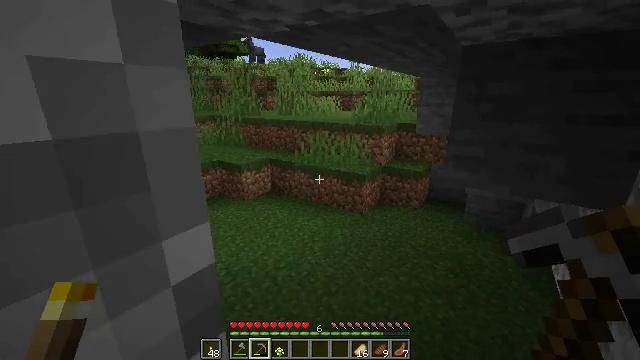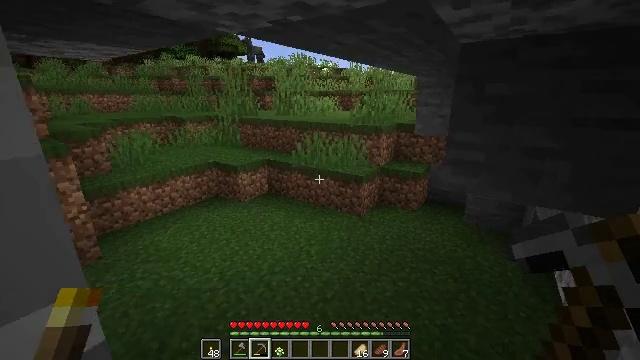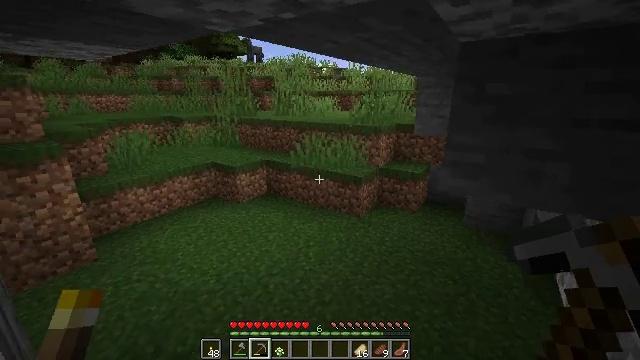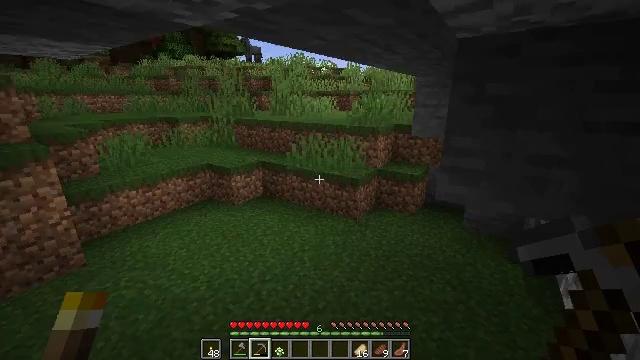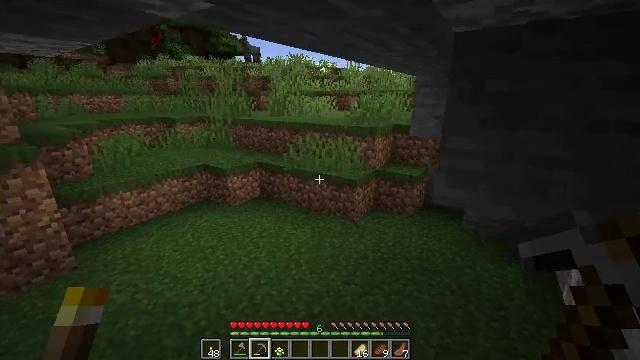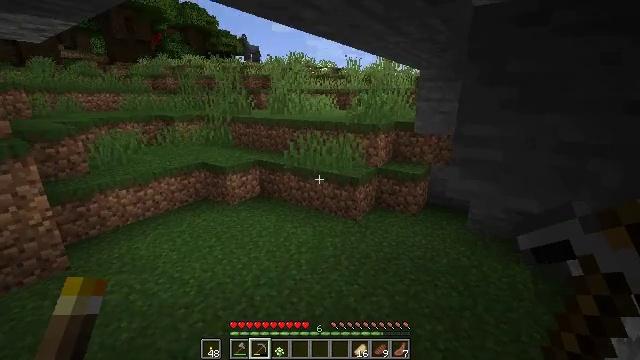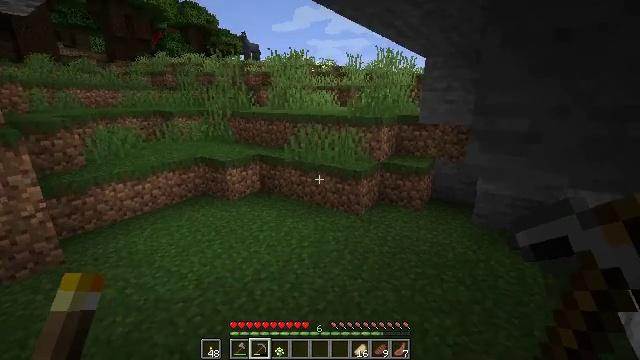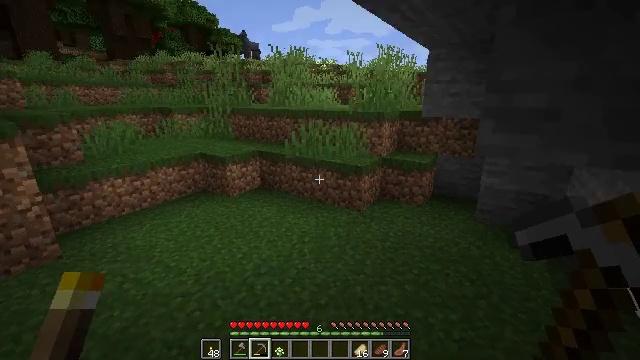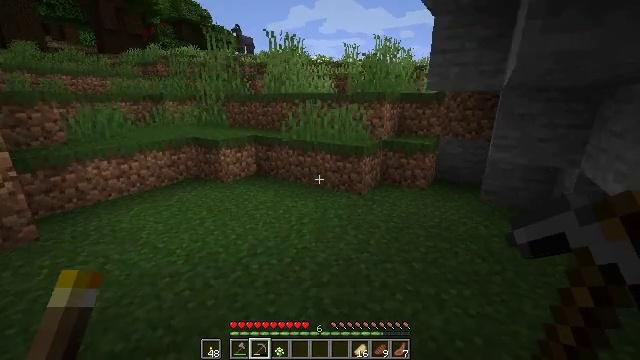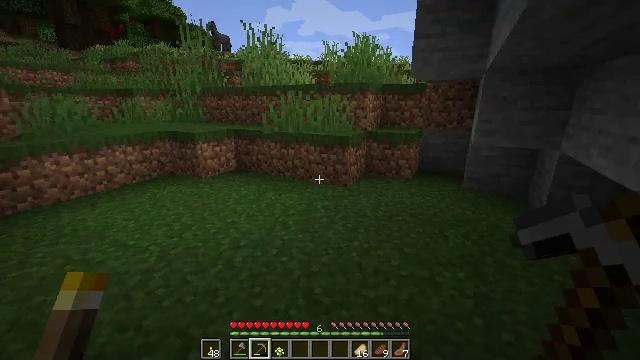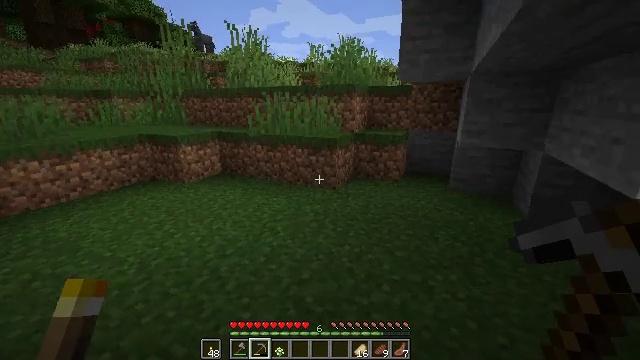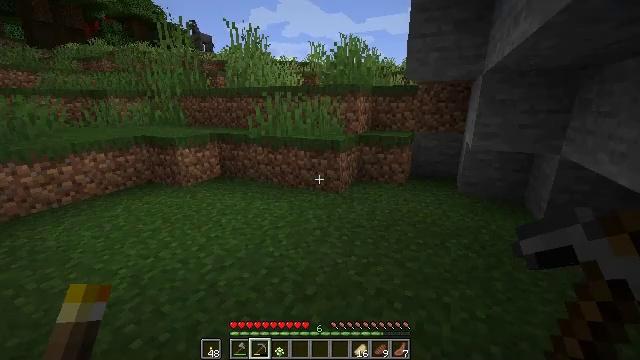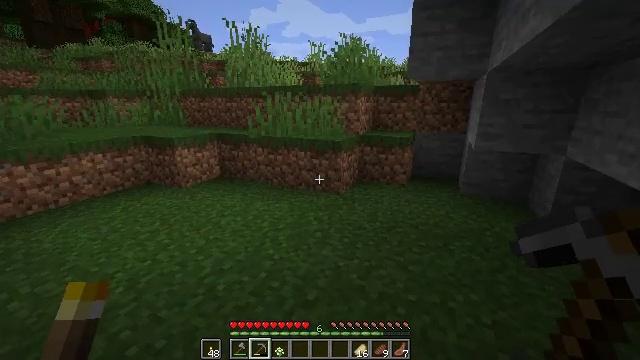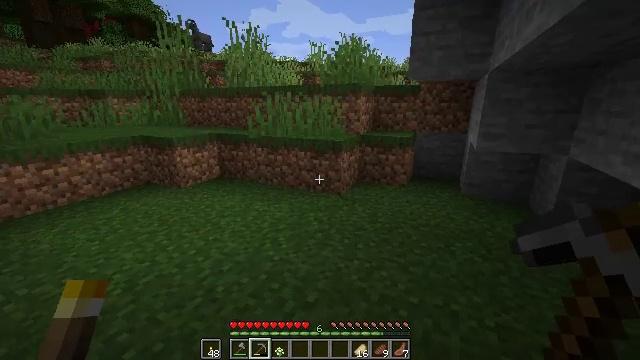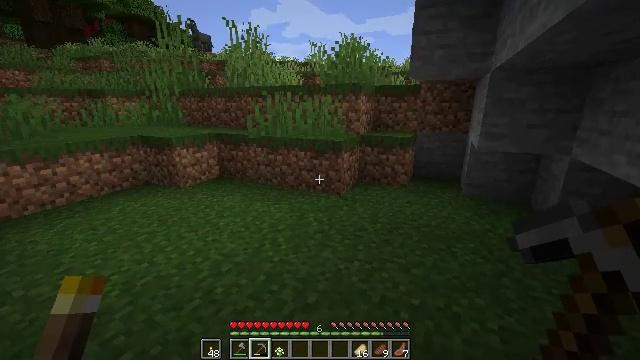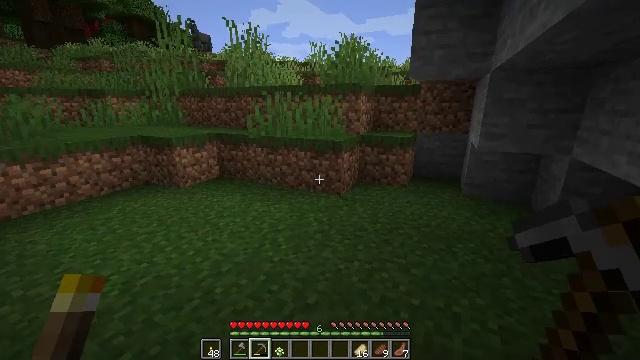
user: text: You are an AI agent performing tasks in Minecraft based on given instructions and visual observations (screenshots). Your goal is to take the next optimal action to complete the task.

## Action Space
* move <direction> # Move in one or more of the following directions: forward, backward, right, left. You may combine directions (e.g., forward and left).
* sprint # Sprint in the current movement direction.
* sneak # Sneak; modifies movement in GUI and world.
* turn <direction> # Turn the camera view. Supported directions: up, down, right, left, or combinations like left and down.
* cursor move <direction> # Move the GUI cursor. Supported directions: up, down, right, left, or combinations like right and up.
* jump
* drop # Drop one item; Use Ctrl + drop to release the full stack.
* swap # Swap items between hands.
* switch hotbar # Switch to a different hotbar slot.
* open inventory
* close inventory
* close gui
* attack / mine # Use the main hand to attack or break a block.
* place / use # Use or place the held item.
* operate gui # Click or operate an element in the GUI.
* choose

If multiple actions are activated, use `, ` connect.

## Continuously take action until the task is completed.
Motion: motion action
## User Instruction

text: Produce light gray dye in the crafting table.
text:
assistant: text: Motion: move forward
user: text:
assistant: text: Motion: move forward
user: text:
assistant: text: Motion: move forward and move left
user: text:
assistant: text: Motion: move forward and move left
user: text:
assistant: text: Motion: move forward and move left
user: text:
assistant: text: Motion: move forward and move left
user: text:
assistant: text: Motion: move forward and move left
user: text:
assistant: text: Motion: move forward, turn right
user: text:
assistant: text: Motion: move forward, turn right
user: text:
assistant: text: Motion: move forward, turn right
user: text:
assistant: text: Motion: no_op
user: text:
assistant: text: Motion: no_op
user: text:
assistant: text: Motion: no_op
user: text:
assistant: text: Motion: no_op
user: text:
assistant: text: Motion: no_op
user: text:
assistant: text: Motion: no_op
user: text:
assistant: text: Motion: no_op
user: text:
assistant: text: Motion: no_op
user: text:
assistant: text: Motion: no_op
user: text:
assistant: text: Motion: no_op
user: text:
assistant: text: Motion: no_op
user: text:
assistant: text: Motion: no_op
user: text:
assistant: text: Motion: no_op
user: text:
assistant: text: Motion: no_op
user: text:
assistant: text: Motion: no_op
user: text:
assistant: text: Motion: no_op
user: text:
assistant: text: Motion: no_op
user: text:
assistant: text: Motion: no_op
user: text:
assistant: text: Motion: no_op
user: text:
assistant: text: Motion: no_op